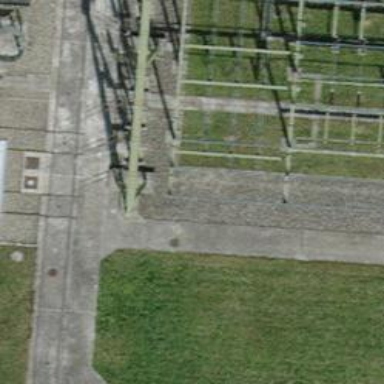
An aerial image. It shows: Switch for power supply.